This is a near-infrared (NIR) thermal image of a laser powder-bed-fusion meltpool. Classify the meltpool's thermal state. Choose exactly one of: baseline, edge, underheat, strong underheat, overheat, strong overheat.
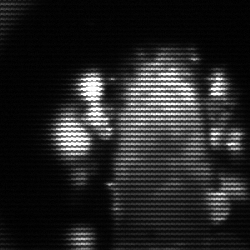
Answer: strong underheat